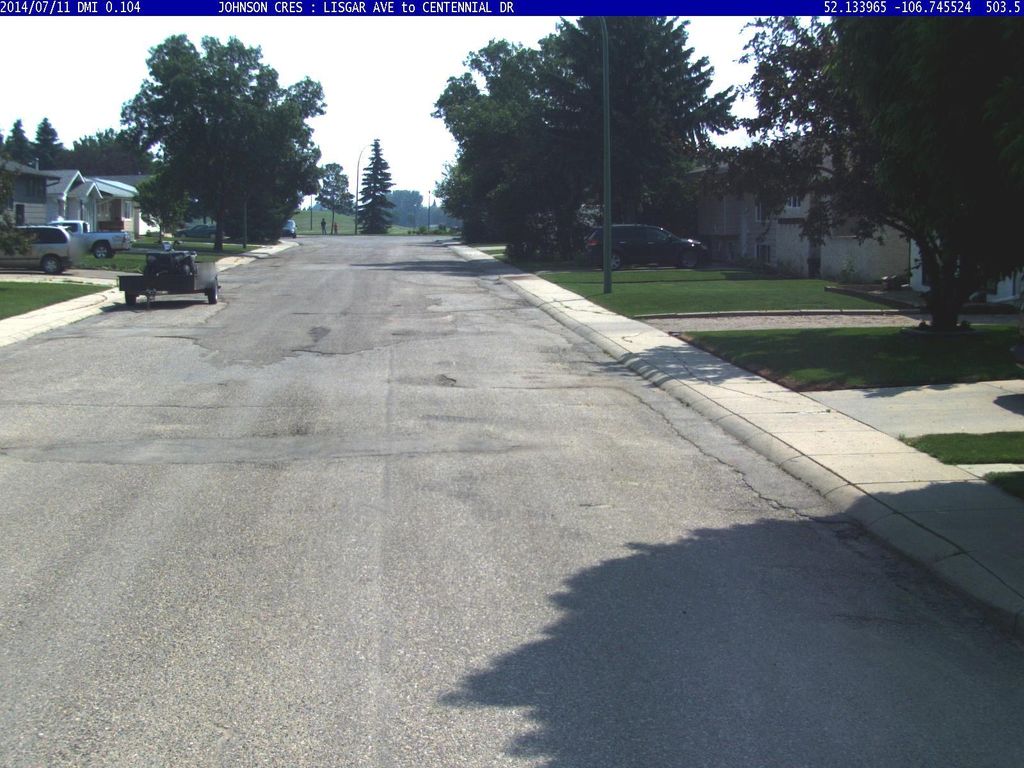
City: saskatoon